Question: I need a little help, i'm working on a tableViewController

like you see in the image, and I have to add to all cells these parameters:
name(label), image, type(label), coordinate(map)
The problem is that with this function
'''
class CourseClass: UITableViewController, CLLocationManagerDelegate, MKMapViewDelegate {
@IBOutlet weak var map: MKMapView!
var place = ["Caffe Spagar", "Duks", "Posta station", "Barnum", "Elephant Club", "Cinema", "Space", "Andromeda", "Rodolf", "Devil Chair"]
var rows = 0
override func tableView(_ tableView: UITableView, numberOfRowsInSection section: Int) -> Int {
return rows
}
public override func tableView(_ tableView: UITableView, cellForRowAt indexPath: IndexPath) -> UITableViewCell {
let cell = tableView.dequeueReusableCell(withIdentifier: "cell", for: indexPath) as! MyTableViewCell
cell.myImage.image = UIImage(named: (place[indexPath.row] + ".png"))
cell.myLabel.text = place[indexPath.row]
return (cell)
}
'''
I can obtain only the name and the image, I know that I have to create a custom struct to all the parameters but I'm a little confused about it, can anyone do a code example of how i can do it?
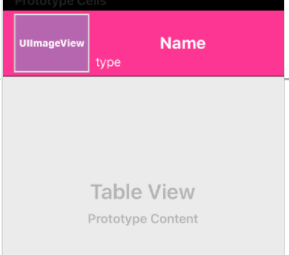
Answer: I have this hands on assignment which is quite similar to your requirement. Here is the whole problem statement and project
Problem Statement:
Create a simple iOS app with the below specifications.
Main Screen:
On App launch, user will be able to see a list of employees sorted alphabetically by name. Each entry in the list will show the employee name, employee designation and the profile picture of the employee (show a default image). Also differentiate the employees with designation as 'Developer' with a grey background shade.
Detail Screen:
Clicking on any employee in the list should take him to the employee detail page.
<URL>